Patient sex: F
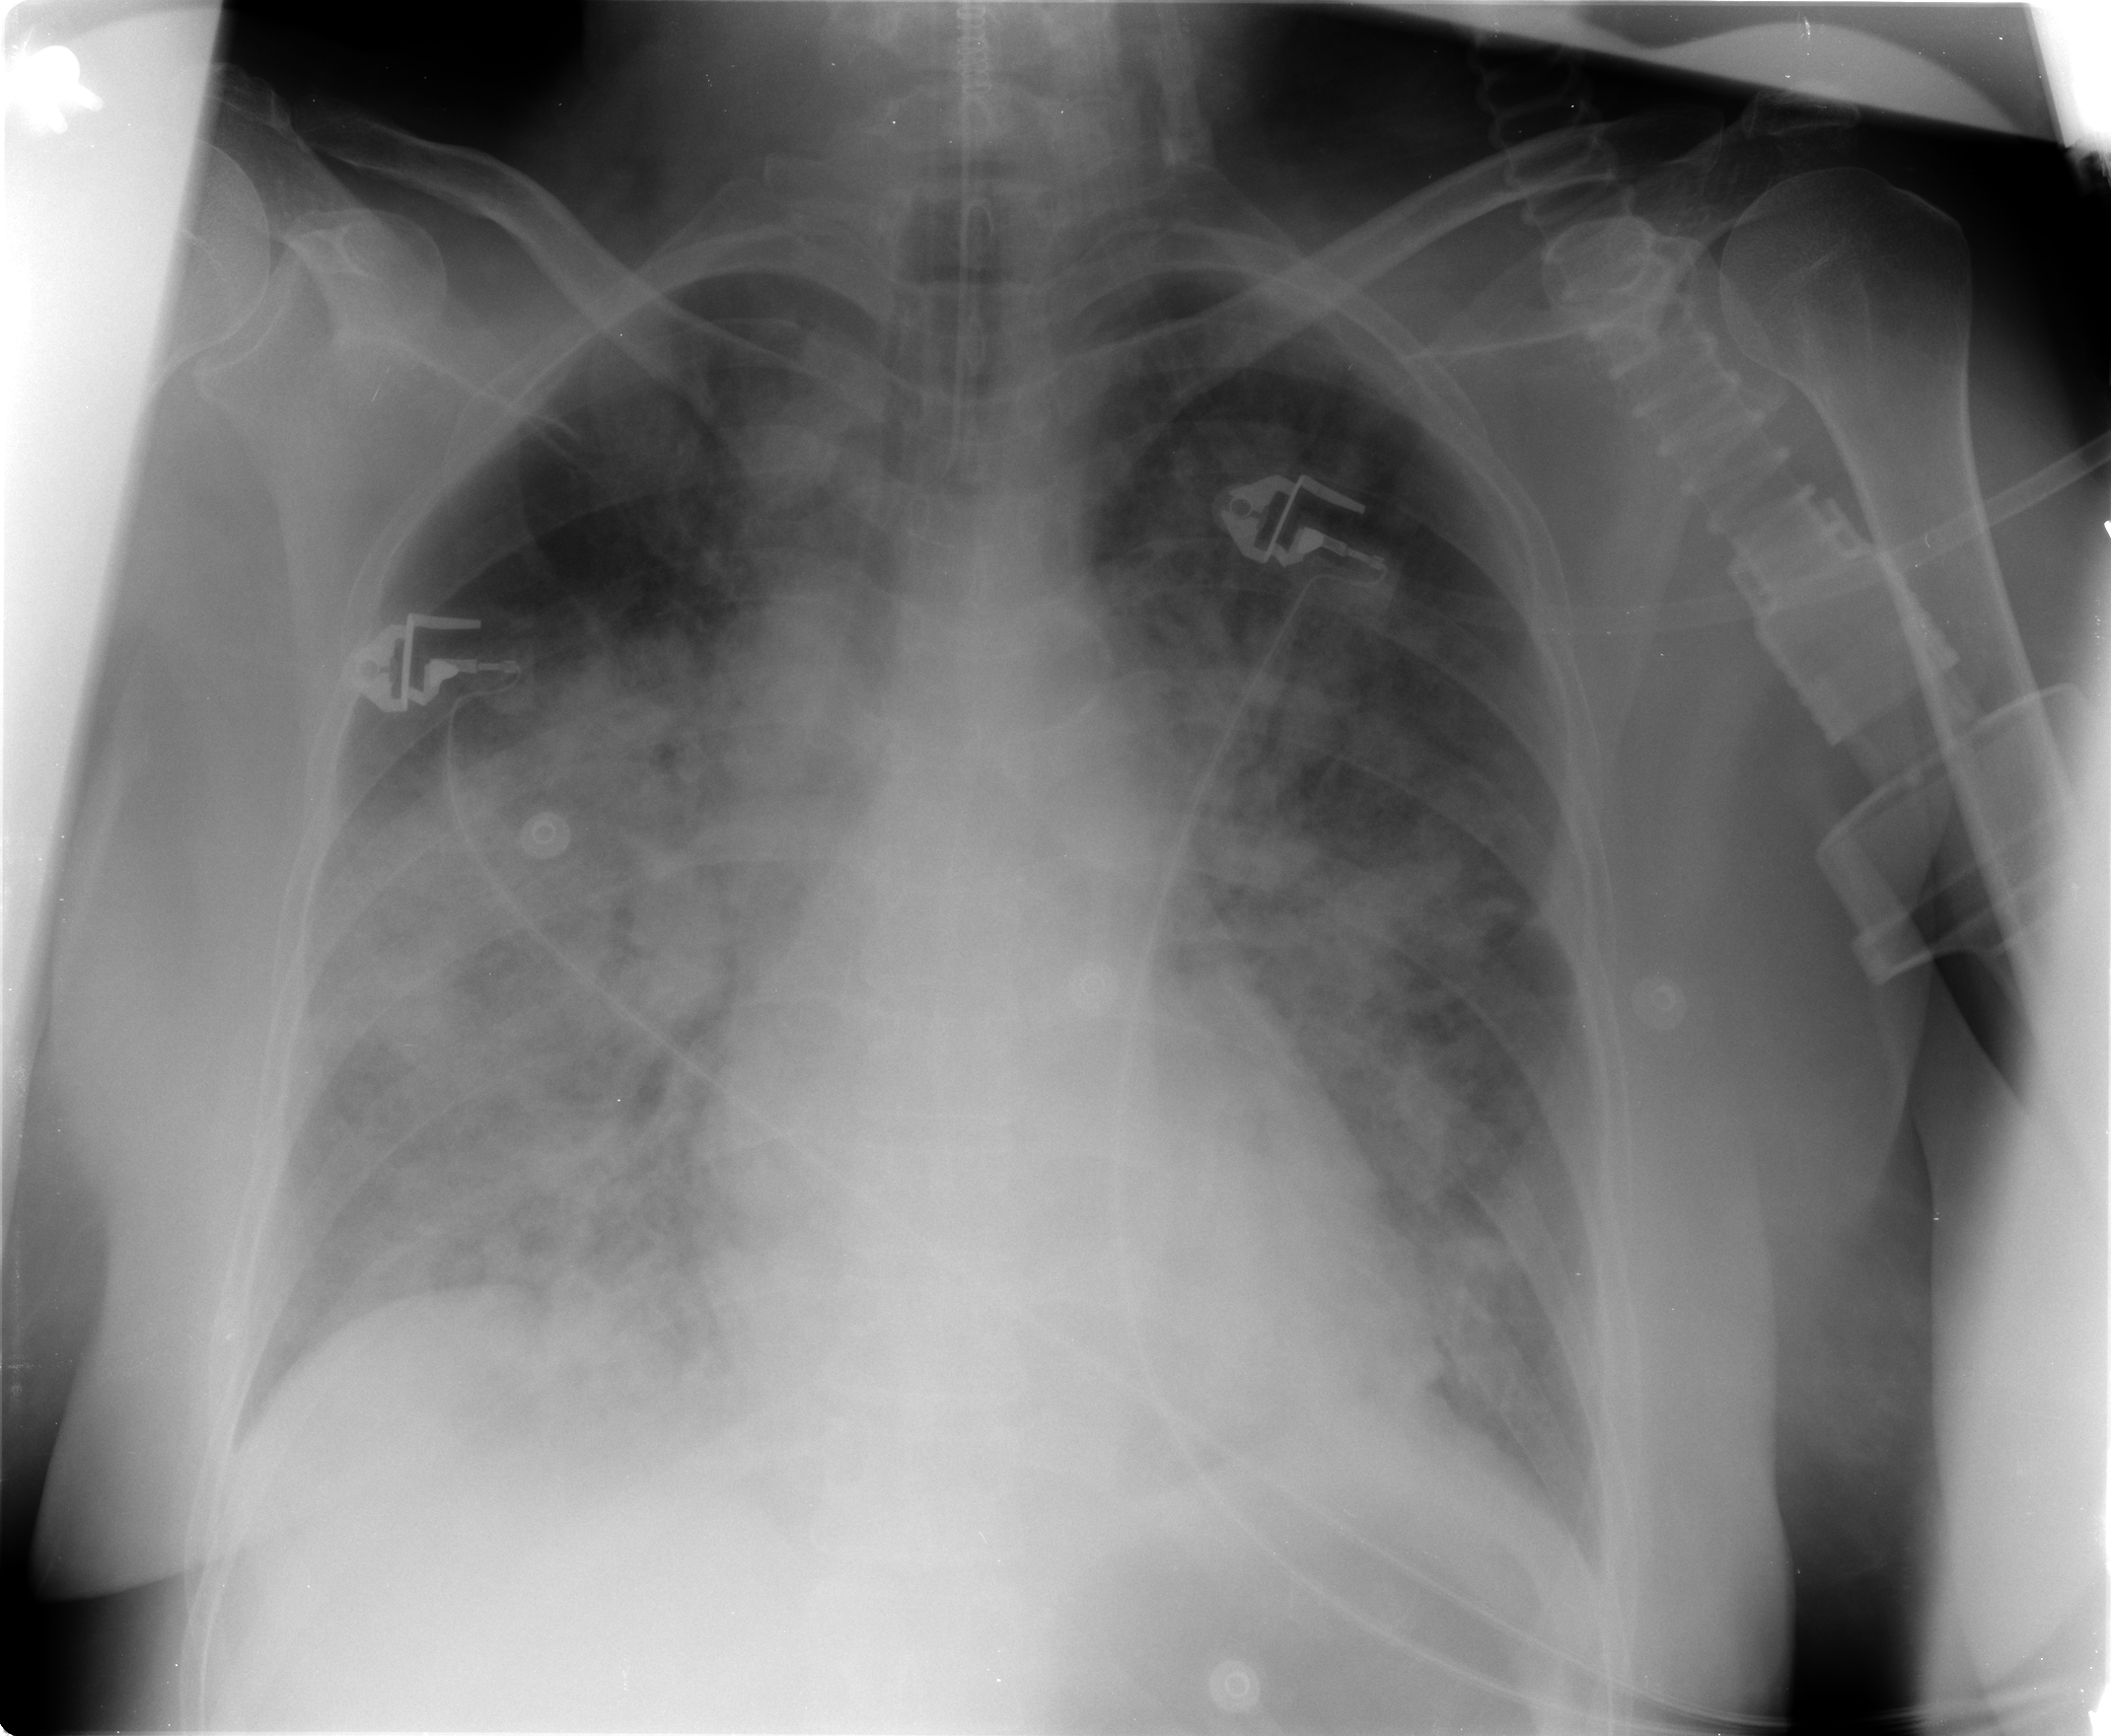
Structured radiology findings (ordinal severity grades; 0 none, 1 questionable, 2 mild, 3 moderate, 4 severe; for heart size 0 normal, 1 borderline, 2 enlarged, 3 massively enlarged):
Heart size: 0
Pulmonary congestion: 2
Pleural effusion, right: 1
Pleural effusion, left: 1
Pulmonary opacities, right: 4
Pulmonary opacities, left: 3
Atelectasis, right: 3
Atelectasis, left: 2